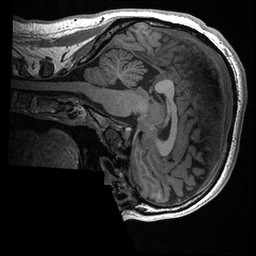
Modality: T1w
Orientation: sagittal
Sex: male
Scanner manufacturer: ge
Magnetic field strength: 3 T
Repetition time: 0.0064 s
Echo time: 0.00281 s